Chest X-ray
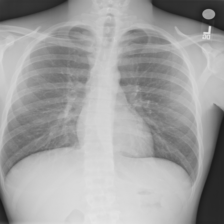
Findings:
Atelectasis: negative
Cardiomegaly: negative
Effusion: negative
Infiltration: negative
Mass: negative
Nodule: negative
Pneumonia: negative
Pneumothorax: negative
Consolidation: negative
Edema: negative
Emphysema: negative
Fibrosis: negative
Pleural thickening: negative
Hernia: negative